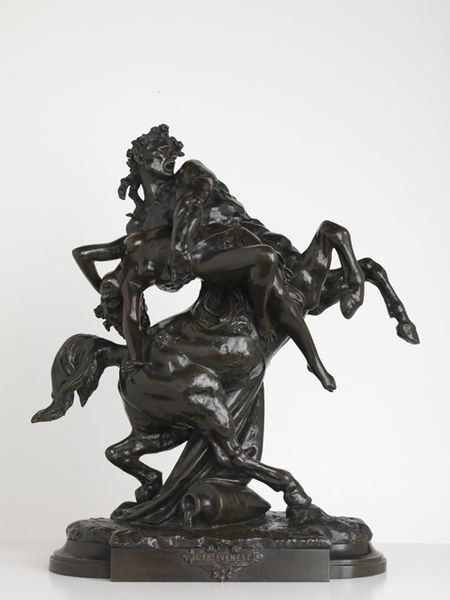
Titel: Der Raub der Hippodameia
Künstler: Albert-Ernest Carrier-Belleuse
Standort: Karlsruhe
Institution: Staatliche Kunsthalle Karlsruhe
Schlagwörter: akt, dunkel, kampf, kopf, mann, nackt, wasser, menschen, bewegung, braun, frankreich, frau, mund, nase, schwarz, tier, tuch, arm, arme, augen, barock, mensch, sockel, tot, spiegelung, figur, gewand, haare, kelch, mantel, hübsch, locken, pferd, reiter, amphore, krug, skulptur, statue, vase, beine, hufe, schwanz, schweif, spanien, brüste, schrift, italien, gewalt, unglück, wein, kraft, muskeln, glanz, metall, bildhauerei, bronze, plastik, fallen, name, eisen, gefäß, antike, raub, mythologie, statuette, karaffe, grimasse, beute, hirsch, leid, muskel, schmerz, schreien, zeus, griechisch, halb, kentaur, minotaurus, mischwesen, zentauer, zentaur, entführung, frauenraub, griechenland, auslaufen, guss, ohnmacht, objekt, schrei, mystik, centaur, stürzen, standbild, steigen, aufbäumen, plinte, klauen, skultpur, aufsteigen, pathos, stehlen, skulptuer, spannung, patina, aktion, kleinbronze, zentaure, sabinerinnen, sabinerin, socker, merkus, statuue, stprzen, sanien, vemesi, kjurg